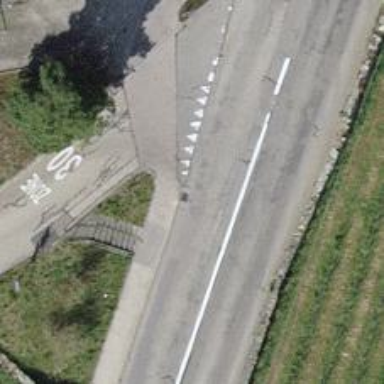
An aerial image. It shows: Tertiary road with asphalt surface and no sidewalk.